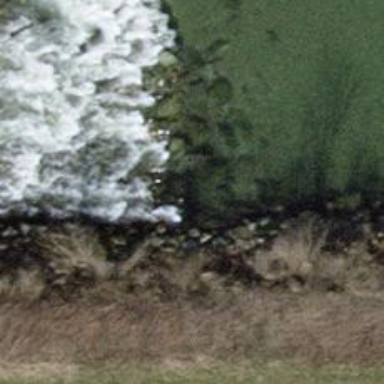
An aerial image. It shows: Weir in waterway.